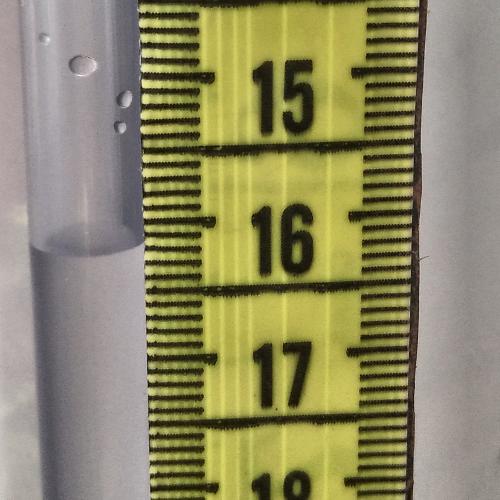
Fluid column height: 16.2 cm